Question: First I'll explain the concept of the tables..
I have 3 tables, and
table A contains the and also the when the driver changed a new license
table A contains
'''
fdate | oldLicense (varchar) | newLicense (varchar)
12/14/2013 4:16:16 PM | 2 | 3
'''
Table B records the , also the when they used the car. Notice that on 12/14/2013, a new license number is inserted which means that the ().
table B contains
'''
ID_Car | licenseNumber | fDate
44 | 2 | 12/9/2013 4:16:16 AM
44 | 3 | 12/14/2013 4:16:16 PM
'''
Table C is the maintenance made on the car. Notice that it has dates, .
table C contains
'''
Invoice | ID_Car | fDate
00989 | 44 | 12/9/2013 5:00:00 AM
10100 | 44 | 12/9/2013 6:00:00 AM
32323 | 44 | 12/15/2013 12:00:00 AM
'''
'''
C.Invoice | A.Licenses ( old and new?)
00989 | 2
10100 | 2
32323 | 3
'''
What I have tried so far is:
'''
SELECT B.fInvoice, C.fLicenseNew
FROM tblCarFranchise A
LEFT JOIN tblCarMaintenance B ON A.ID_Car = B.ID_Car
LEFT JOIN tblTaxiDriversRelation C ON A.fLicenseNumber = C.fLicenseNew
'''
Output:
'''
00989 | NULL
10100 | NULL
32323 | NULL
00989 | 3
10100 | 3
32323 | 3
'''
I dont really know how should I start this, this might be the most complex query that I faced so far, also the rows are somehow duplicated (a total of 6 rows instead of 3 rows)
Help T_T
@Szymon thnx for helping, also to kumarch1

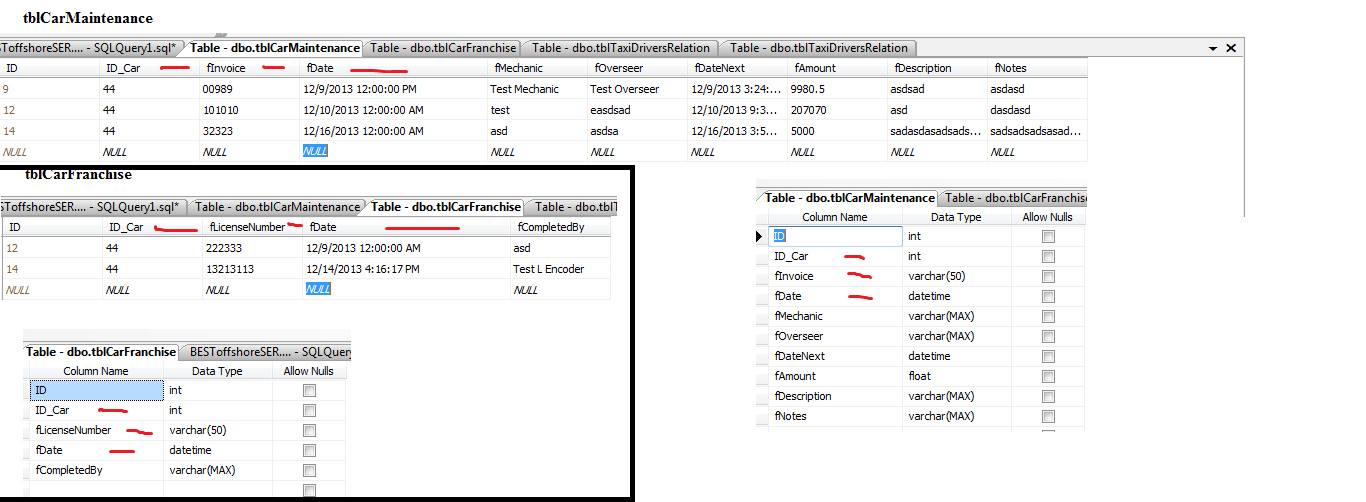
Answer: After clarification, this will be your query. It finds the change of licence based on date.
'''
select C.fInvoice, B.fLicenseNumber
from tblCarMaintenance C
inner join tblCarFranchise B
on C.ID_Car = B.ID_Car
and C.fDate >= B.fdate
and C.fDate < isnull((select top 1 fDate from tblCarFranchise M where M.fdate > B.fdate
and M.ID_Car = B.ID_Car), '20991231')
'''
<URL>